A scalogram of one vibration snapshot from a rotating bearing is shown, computed with a continuous wavelet transform. Classify the bearing condition as one of: normal, inner_race, outer_race, ball.
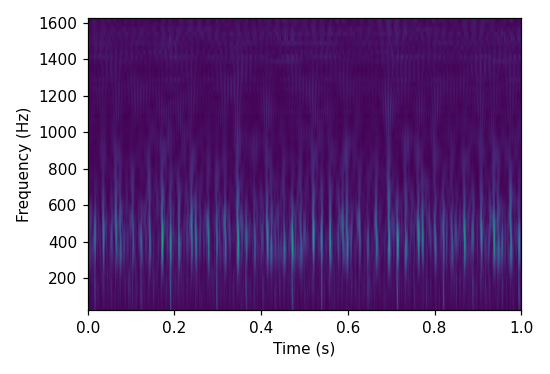
Answer: outer_race